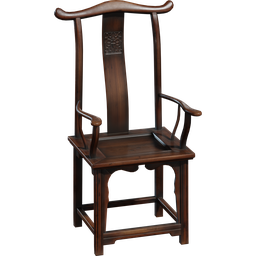
Label: furniture